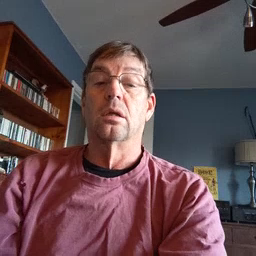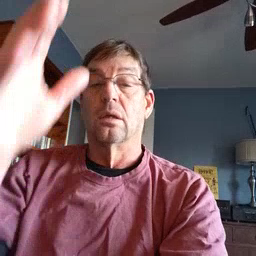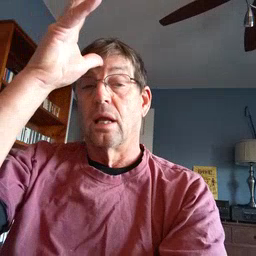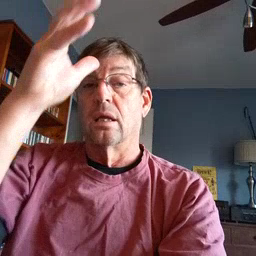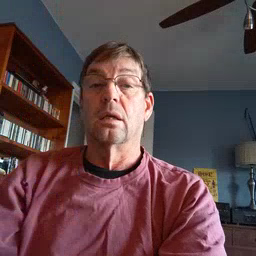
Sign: dad